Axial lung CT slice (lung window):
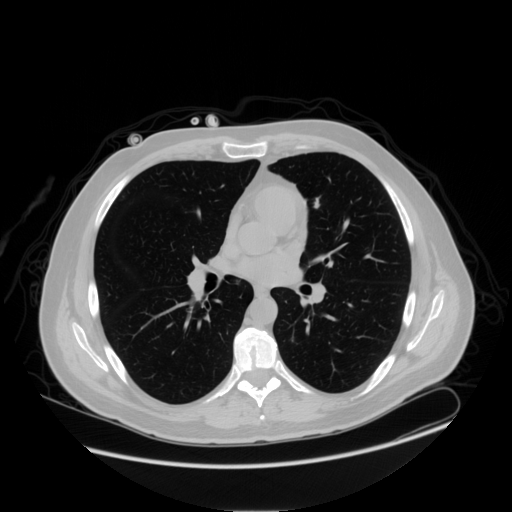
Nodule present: no